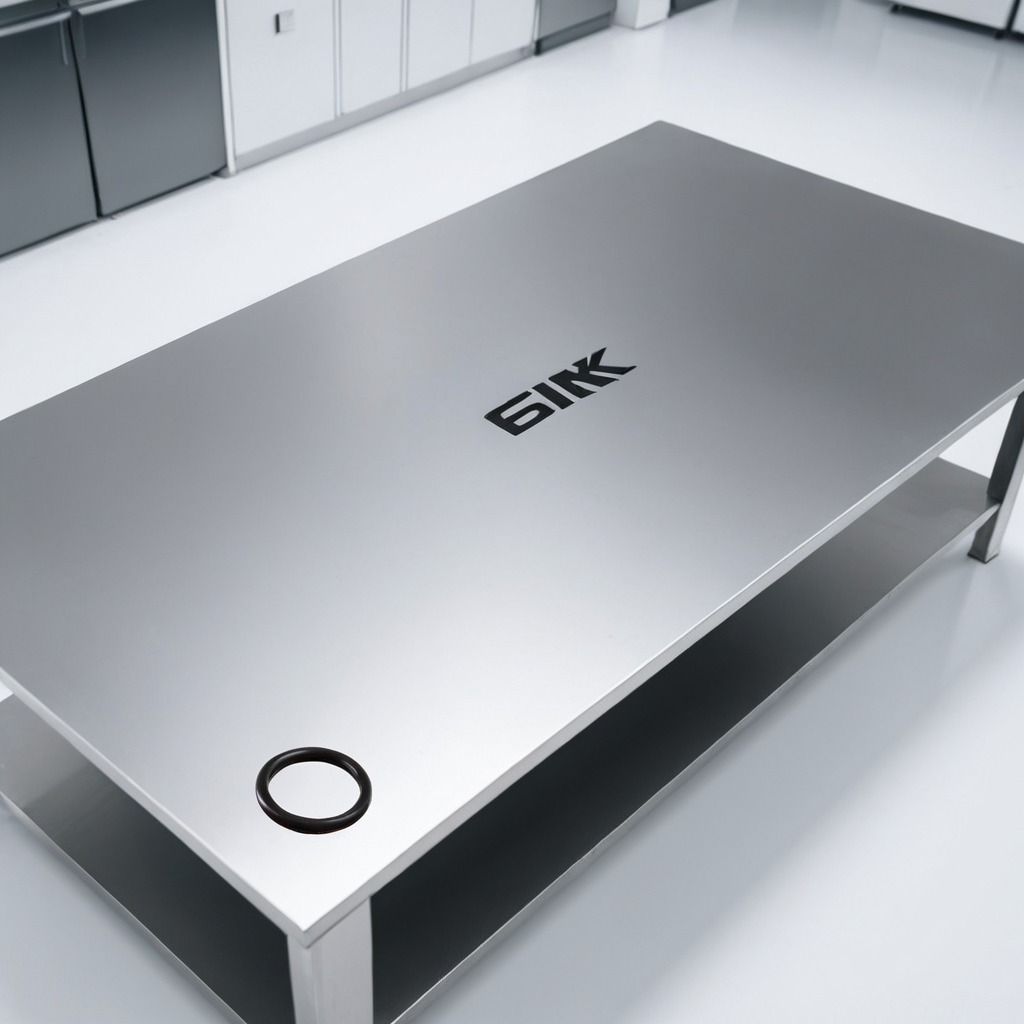
A rubber O-ring is lying on a stainless steel table in a high-end prototyping lab.